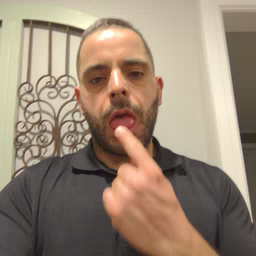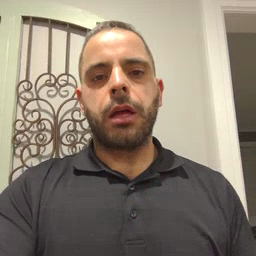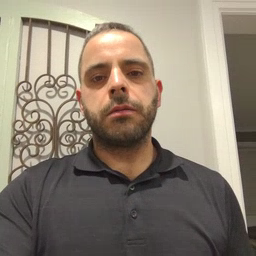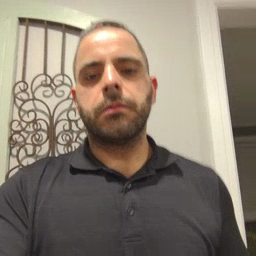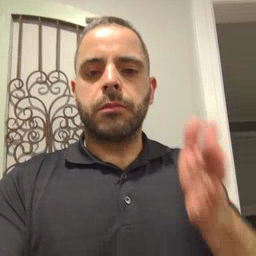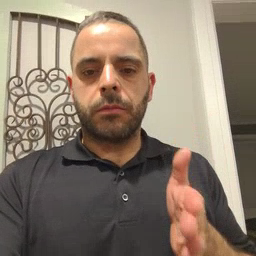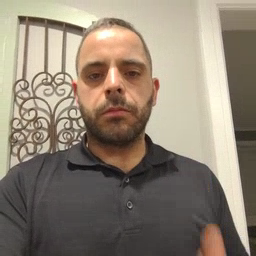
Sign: beside